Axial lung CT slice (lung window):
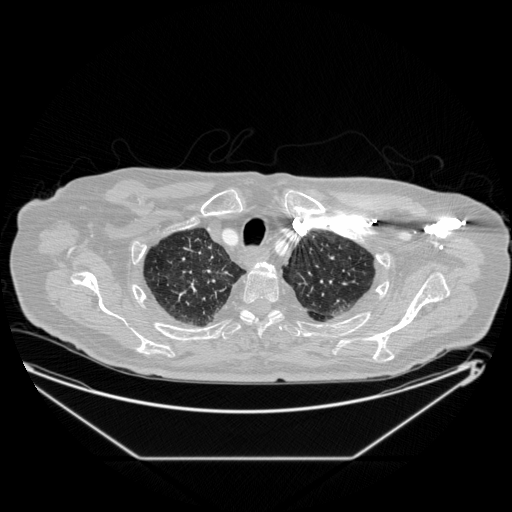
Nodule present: no